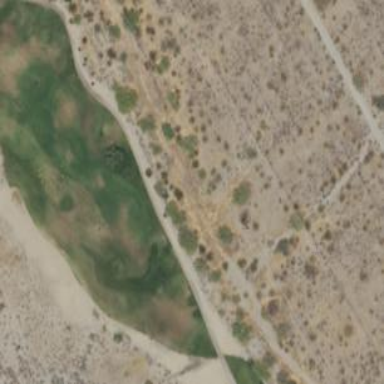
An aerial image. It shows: Golf fairway in the image.